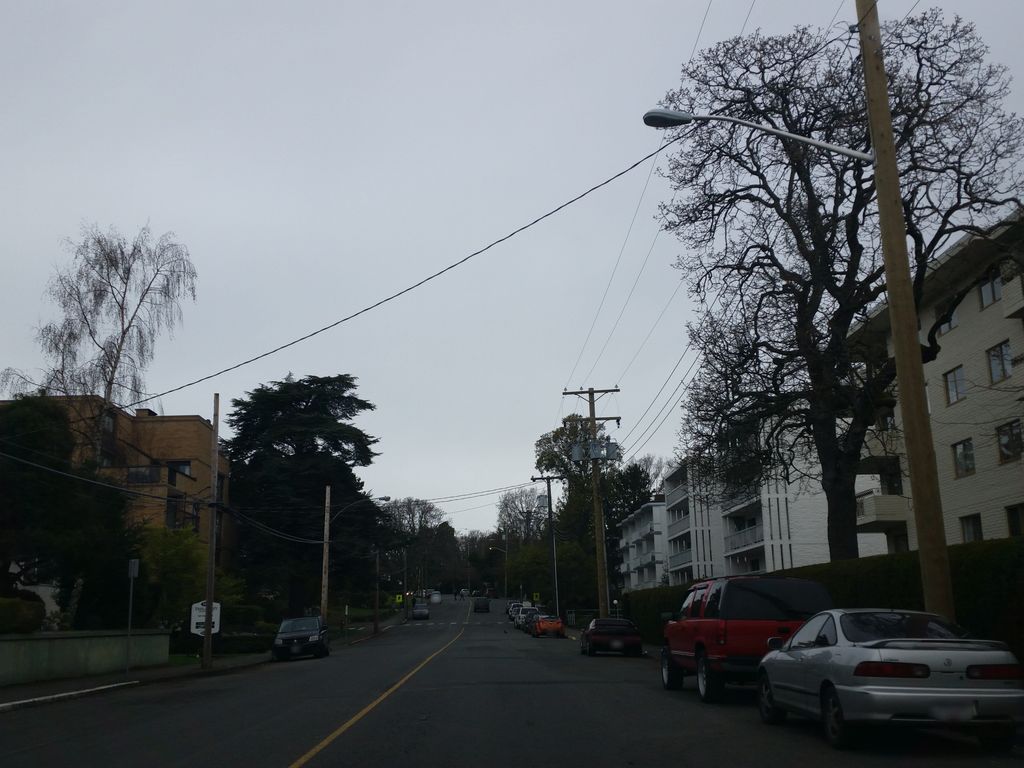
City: victoria